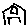
Label: house